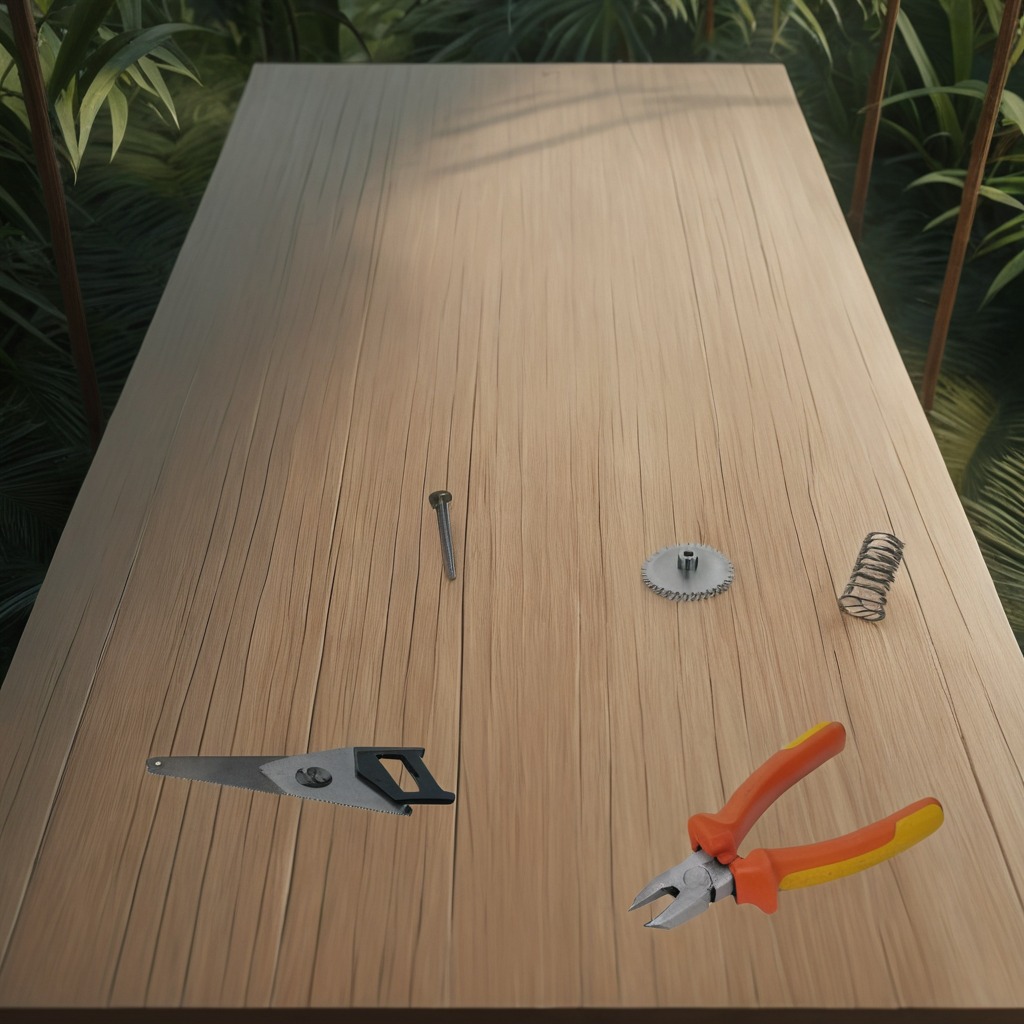
A steel gear with teeth, an iron nail, a pair of pliers, a coiled metal spring, and a handheld metal saw are lying on a wooden table inside a jungle field workshop tent.